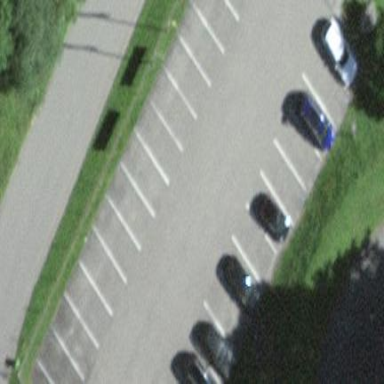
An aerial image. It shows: Parking area with surface.